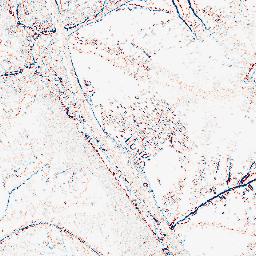
Category: edge_preserving
Decomposition family: median
Decomposition parameters: size: 3
Upsampling method: bspline
Upsampling parameters: scale: 8
Upsampling scale: 8